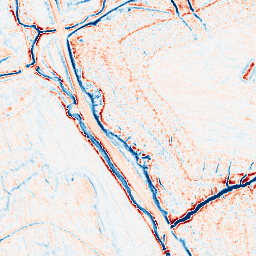
Category: edge_preserving
Decomposition family: anisotropic_diffusion
Decomposition parameters: iterations: 20
kappa: 100
gamma: 0.1
Upsampling method: sinc_hamming
Upsampling parameters: scale: 2
kernel_size: 16
Upsampling scale: 2